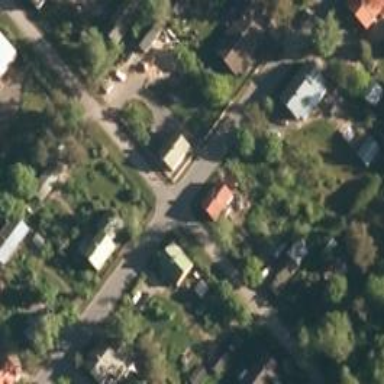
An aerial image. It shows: Residential road.